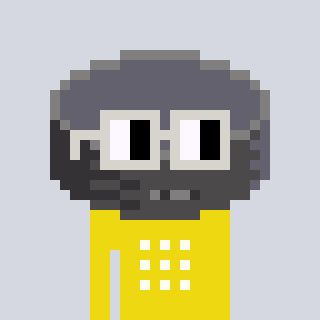
a pixel art character with square light gray glasses, a hockey puck-shaped head and a yellow-colored body on a cool background